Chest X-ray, PA view. Patient: 65 years old, sex M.
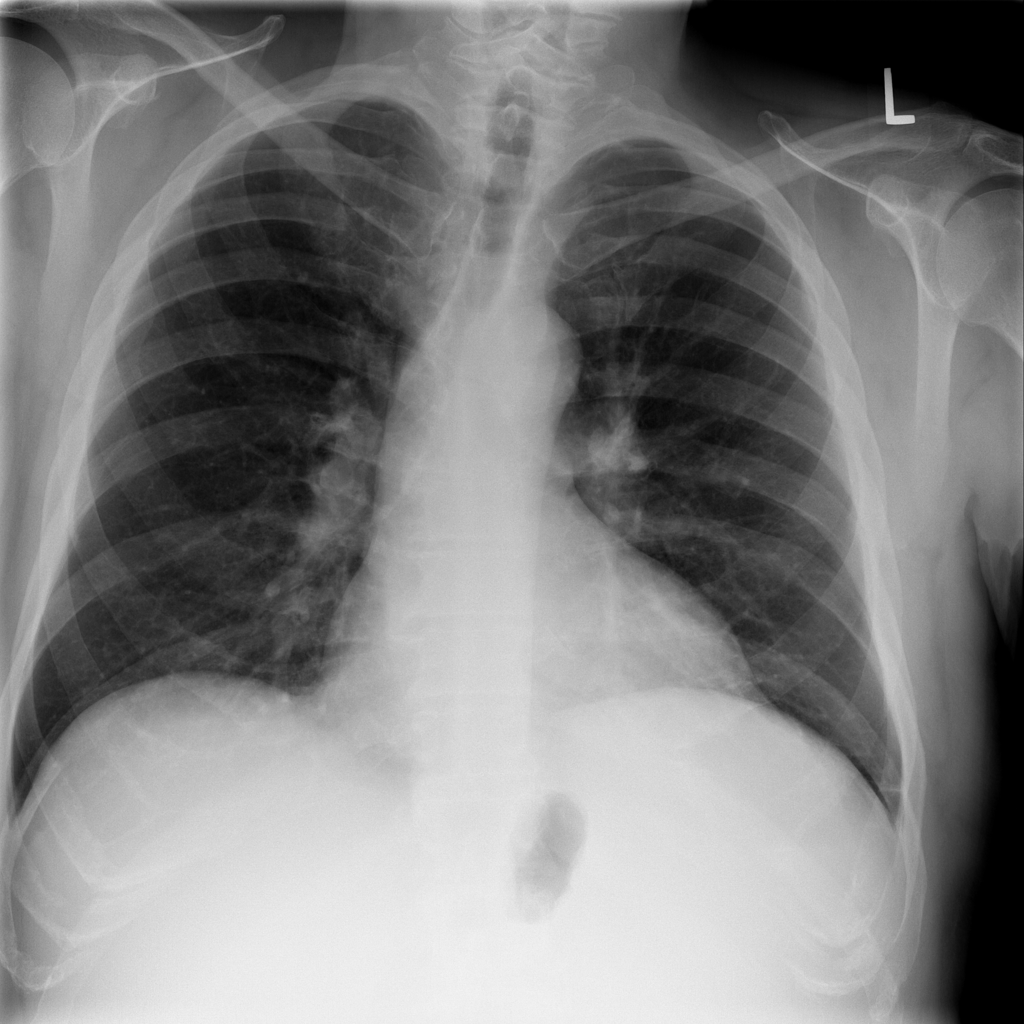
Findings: No Finding